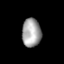
Tissue: lung
Cell type: Epithelial cells
Senescence score: 0.1518
Nuclear area (px): 534
Mean DAPI intensity: 161.575